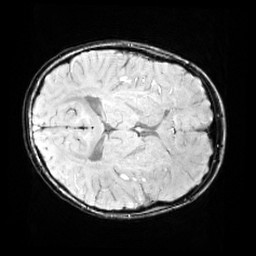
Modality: SWI
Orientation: axial
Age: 11
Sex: male
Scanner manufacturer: siemens
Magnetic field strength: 3 T
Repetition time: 0.027 s
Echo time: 0.02 s